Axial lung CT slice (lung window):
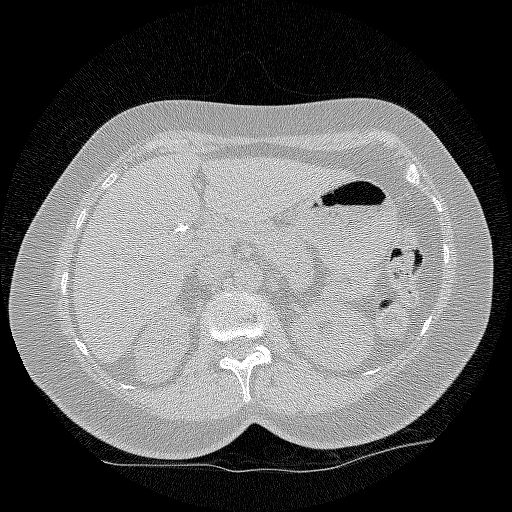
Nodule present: no